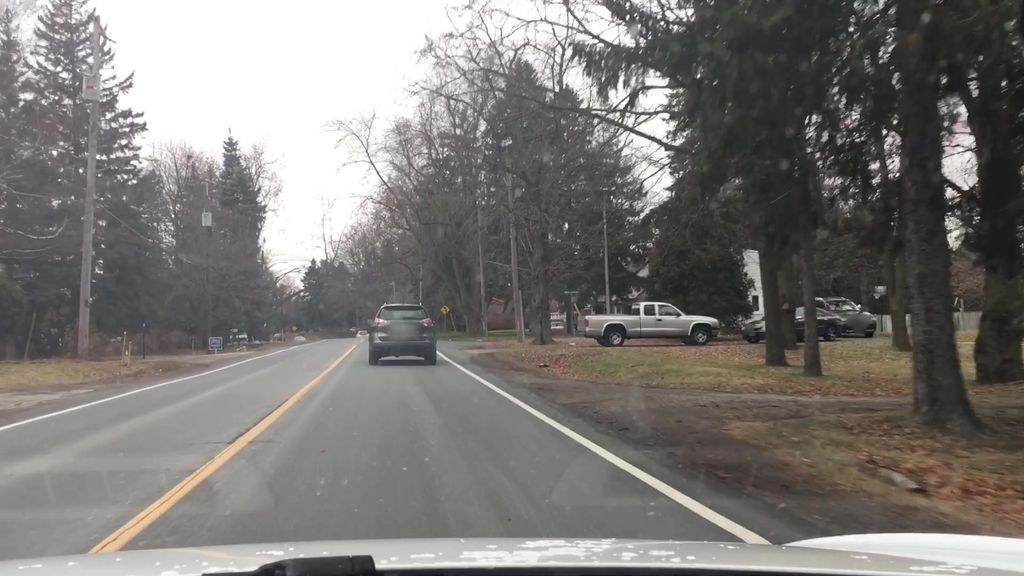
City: hamilton